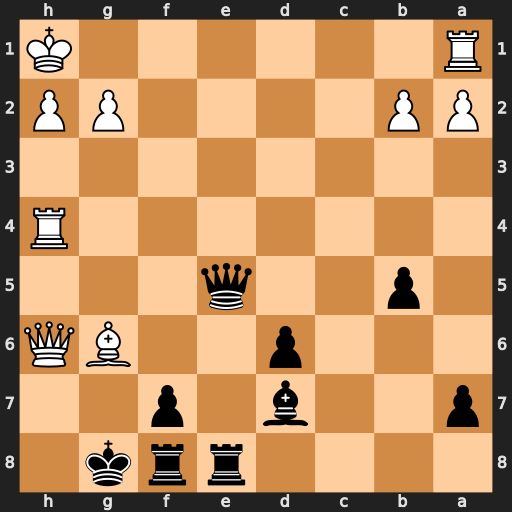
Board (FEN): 4rrk1/p2b1p2/3p2BQ/1p2q3/7R/8/PP4PP/R6K
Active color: b
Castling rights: -
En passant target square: -
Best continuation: Qe1+ Rxe1 Rxe1#